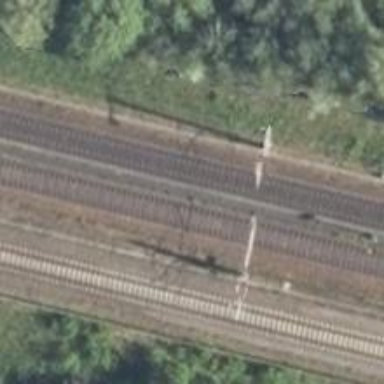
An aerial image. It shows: Railway milestone with catenary mast.